Question: I have the "simple" goal of drawing a bitmap with some transparency around it on the screen. That bit wasn't so hard:
'''
#include <windows.h>
#include "BBKG.h"
HINSTANCE hInst;
LRESULT CALLBACK WndProc(HWND, UINT, WPARAM, LPARAM);
static int wH = 156;
static int wW = 166;
HBITMAP CreateBitmapMask(HBITMAP hbmColour, COLORREF crTransparent)
{
HDC mem0, mem1;
HBITMAP hbmMask;
BITMAP bm;
GetObject(hbmColour, sizeof(BITMAP), &bm);
hbmMask = CreateBitmap(bm.bmWidth, bm.bmHeight, 1, 1, NULL);
mem0 = CreateCompatibleDC(0);
mem1 = CreateCompatibleDC(0);
SelectObject(mem0, hbmColour);
SelectObject(mem1, hbmMask);
SetBkColor(mem0, crTransparent);
BitBlt(mem1, 0, 0, bm.bmWidth, bm.bmHeight, mem0, 0, 0, SRCCOPY);
BitBlt(mem0, 0, 0, bm.bmWidth, bm.bmHeight, mem1, 0, 0, SRCINVERT);
DeleteDC(mem0);
DeleteDC(mem1);
return hbmMask;
}
int WINAPI wWinMain(HINSTANCE hInstance, HINSTANCE hPrevInstance, PWSTR pCmdLine, int nCmdShow)
{
hInst = hInstance;
MSG msg;
HWND hwnd;
WNDCLASSW wc;
wc.style = 0;
wc.cbClsExtra = 0;
wc.cbWndExtra = 0;
wc.lpszClassName = L"nope";
wc.hInstance = hInst;
wc.hbrBackground = NULL;
wc.lpszMenuName = NULL;
wc.lpfnWndProc = WndProc;
wc.hCursor = LoadCursor(NULL, IDC_ARROW);
wc.hIcon = LoadIcon(NULL, IDI_APPLICATION);
RegisterClassW(&wc);
hwnd = CreateWindowW(wc.lpszClassName, L"",
WS_VISIBLE | WS_POPUP| WS_EX_TRANSPARENT,
100, 100, wW, wH, NULL, NULL, hInst, NULL);
ShowWindow(hwnd, nCmdShow);
UpdateWindow(hwnd);
while (GetMessage(&msg, NULL, 0, 0)) {
//Workaround for focusables stealing my Esc key
if (msg.message == WM_KEYDOWN){
if (msg.wParam == VK_ESCAPE) {
SendMessage(hwnd, WM_CLOSE, 0, 0);
}
}
TranslateMessage(&msg);
DispatchMessage(&msg);
}
return (int)msg.wParam;
}
LRESULT CALLBACK WndProc(HWND hwnd, UINT msg,
WPARAM wParam, LPARAM lParam)
{
static int px;
static int py;
static HBITMAP bhbm;
static RECT nRect = { 0, 0, wW, wH };
switch (msg)
{
case WM_CREATE:
{
HWND bb = CreateWindowW(L"STATIC", L"",
WS_VISIBLE | WS_CHILD ,
0, 0, wW, wH,
hwnd, (HMENU)11, hInst, NULL);
//SetTimer(hwnd, 1, 80, NULL);
return 0;
}
case WM_PAINT: {
//Vars
RECT wRect;
if (GetUpdateRect(hwnd, &wRect, FALSE) == 0) {
return 0; //Nothing to paint
}
PAINTSTRUCT gps;
PAINTSTRUCT ps;
BeginPaint(hwnd, &gps);
HWND bb = GetDlgItem(hwnd, 11);
HDC bbhdc = BeginPaint(bb, &ps);
HDC mdc = CreateCompatibleDC(bbhdc);
//Load Image
BITMAP pBM;
HBITMAP pHBM = (HBITMAP)LoadImage(NULL, L"twi00.bmp", 0, 0, 0, LR_LOADFROMFILE);
HBITMAP pMBM = CreateBitmapMask((HBITMAP)pHBM, 0x00000000);
GetObject(pHBM, sizeof(pBM), &pBM);
//Paint
HBITMAP oldBM = (HBITMAP)SelectObject(mdc, pMBM);
BitBlt(bbhdc, 0, 0, pBM.bmWidth, pBM.bmHeight, mdc, 0, 0, SRCAND);
SelectObject(mdc, pHBM);
BitBlt(bbhdc, 0, 0, pBM.bmWidth, pBM.bmHeight, mdc, 0, 0, SRCPAINT);
//Cleanup
SelectObject(mdc, oldBM);
DeleteObject(pHBM);
DeleteObject(pMBM);
DeleteDC(mdc);
EndPaint(bb, &ps);
EndPaint(hwnd, &gps);
return 1;
}
case WM_ERASEBKGND: {
return 0;
}
case WM_DESTROY:
{
DeleteObject(bhbm);
PostQuitMessage(0);
return 0;
}
case WM_LBUTTONDOWN:
SetCapture(hwnd);
px = LOWORD(lParam);
py = HIWORD(lParam);
return 1;
case WM_LBUTTONUP:
{
ReleaseCapture();
return 1;
}
case WM_MOUSEMOVE:
{
if (GetCapture() == hwnd)
{
RECT rcWindow;
GetWindowRect(hwnd, &rcWindow);
SetWindowPos(hwnd, NULL, rcWindow.left + LOWORD(lParam) - px, rcWindow.top + HIWORD(lParam) - py, 0, 0, SWP_NOSIZE | SWP_NOZORDER);
}
break;
}
}
return DefWindowProcW(hwnd, msg, wParam, lParam);
}
'''
Use any generic bmp with a black border will do, I used this:

Now the question is, how can I make it so that when I move the window (click/drag) the background updates? I was hoping for something like putting the bitmap into a transparent window so that it's overlayed on top of things but it seems to just grab the pixels of what ever is behind it.
I'm attempting to do this without GDI+ or other libraries, if possible.
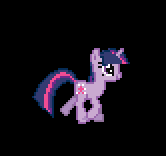
Answer: 'CreateWindow()' does not accept window styles, such as 'WS_EX_TRANSPARENT' (which is why it has 'EX' in its name). You have to use 'CreateWindowEx()' instead:
'''
hwnd = CreateWindowExW(WS_EX_TRANSPARENT,
wc.lpszClassName, L"",
WS_VISIBLE | WS_POPUP,
100, 100, wW, wH, NULL, NULL, hInst, NULL);
'''
A better option is to create a <URL>. Let the window manage all of the hard work of drawing the bitmap transparently for you.
Your 'WndProc()' can also respond to the <URL> message to tell the OS that all clicks on the window should be treated as if the user were clicking on the window's titlebar. Let the window handle the mouse tracking and auto-positioning for you.
Try something more like this:
'''
#include <windows.h>
HINSTANCE hInst;
static int wH = 156;
static int wW = 166;
LRESULT CALLBACK WndProc(HWND, UINT, WPARAM, LPARAM);
int WINAPI wWinMain(HINSTANCE hInstance, HINSTANCE hPrevInstance, PWSTR pCmdLine, int nCmdShow)
{
hInst = hInstance;
WNDCLASSW wc = {0};
wc.lpszClassName = L"nope";
wc.hInstance = hInst;
wc.lpfnWndProc = WndProc;
wc.hCursor = LoadCursor(NULL, IDC_ARROW);
wc.hIcon = LoadIcon(NULL, IDI_APPLICATION);
RegisterClassW(&wc);
HWND hwnd = CreateWindowEx(WS_EX_LAYERED,
wc.lpszClassName, L"",
WS_POPUP, 100, 100, wW, wH, NULL, NULL,
hInst, NULL);
HBITMAP hBmp = (HBITMAP) LoadImage(NULL, L"twi00.bmp", 0, 0, 0, LR_LOADFROMFILE);
HDC hdcScreen = GetDC(0);
HDC hdcBmp = CreateCompatibleDC(hdcScreen);
HBITMAP oldBM = (HBITMAP) SelectObject(hdcBmp, hBmp);
POINT pt = {0};
UpdateLayeredWindow(hwnd,
hdcScreen,
NULL, NULL,
hdcBmp, &pt,
RGB(0, 0, 0), // black
NULL, ULW_COLORKEY
);
SelectObject(hdcBmp, oldBM);
DeleteDC(hdcBmp);
ReleaseDC(0, hdcScreen);
DeleteObject(hBmp);
ShowWindow(hwnd, nCmdShow);
MSG msg;
while (GetMessage(&msg, NULL, 0, 0) > 0) {
//Workaround for focusables stealing my Esc key
if ((msg.message == WM_KEYDOWN) && (msg.wParam == VK_ESCAPE) {
SendMessage(hwnd, WM_CLOSE, 0, 0);
}
TranslateMessage(&msg);
DispatchMessage(&msg);
}
return (int) msg.wParam;
}
LRESULT CALLBACK WndProc(HWND hwnd, UINT msg,
WPARAM wParam, LPARAM lParam)
{
switch (msg)
{
case WM_DESTROY:
{
PostQuitMessage(0);
return 0;
}
case WM_NCHITTEST:
{
return HTCAPTION;
}
}
return DefWindowProcW(hwnd, msg, wParam, lParam);
}
'''